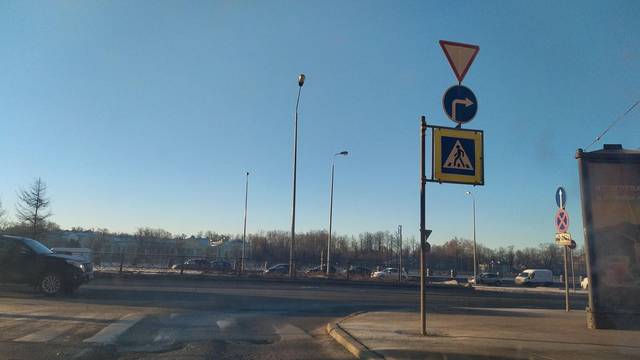
Region: Russia
Coordinates: 59.984, 30.285